RGB frame:
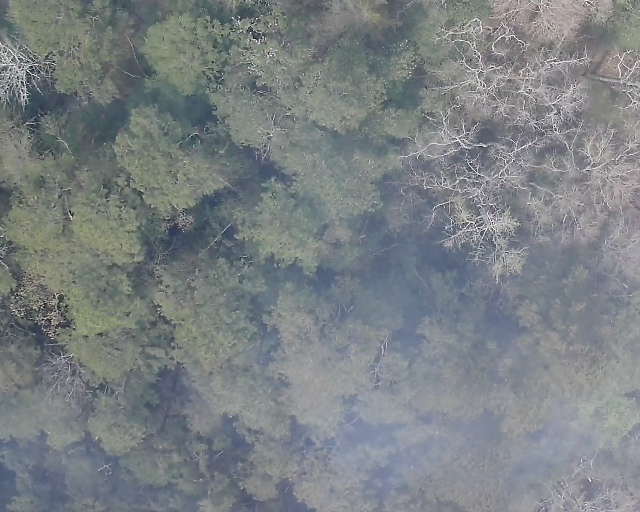
Thermal frame:
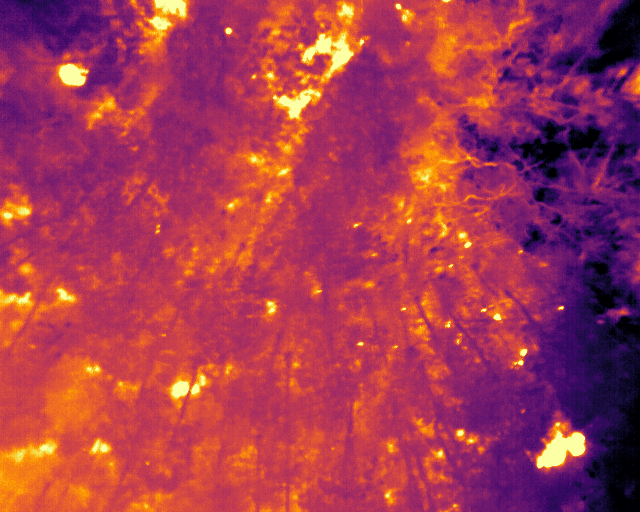
Captured: 2026-02-26 03:41:12
Pixels at or above 80 °C: 256 (fraction of frame: 0.0007812)